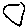
Label: circle